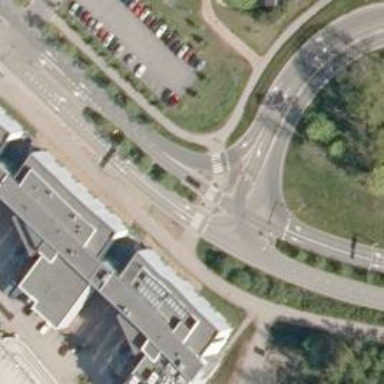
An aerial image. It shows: Trunk link road with asphalt surface. The road has functional class of tertiary.